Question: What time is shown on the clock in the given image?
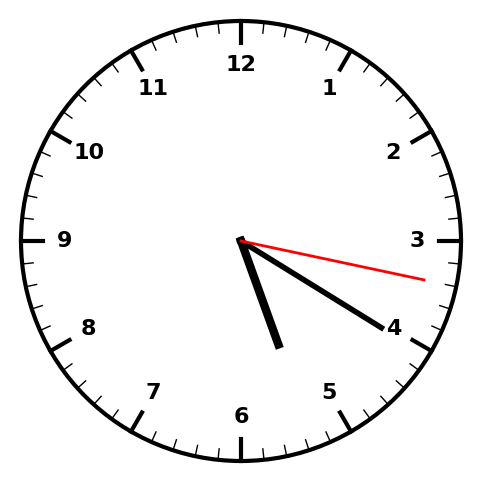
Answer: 05:20:17